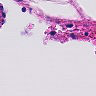
Metastatic tissue present: no